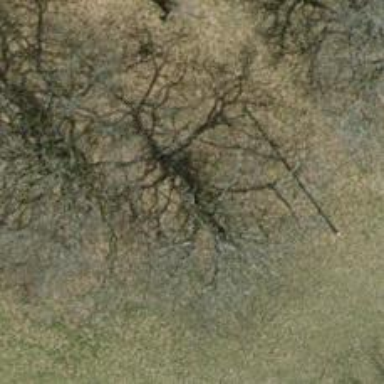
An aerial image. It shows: Broadleaved tree with lush foliage.